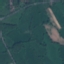
Land use / land cover: Pasture